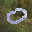
Label: 0